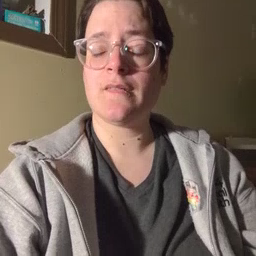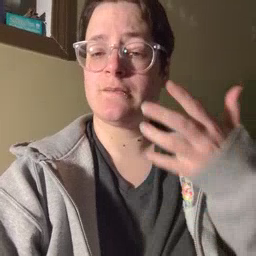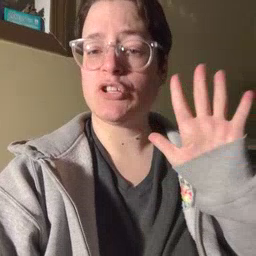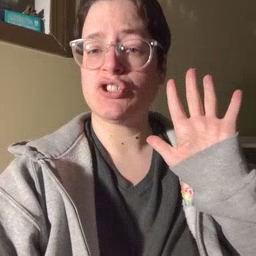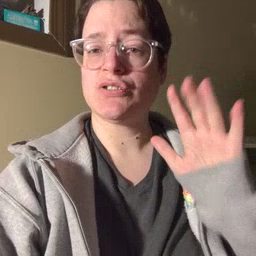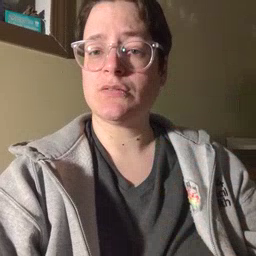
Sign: finish